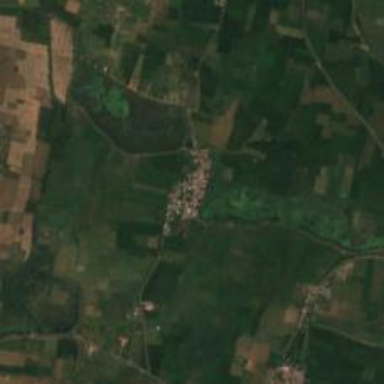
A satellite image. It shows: Village.